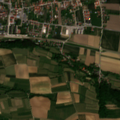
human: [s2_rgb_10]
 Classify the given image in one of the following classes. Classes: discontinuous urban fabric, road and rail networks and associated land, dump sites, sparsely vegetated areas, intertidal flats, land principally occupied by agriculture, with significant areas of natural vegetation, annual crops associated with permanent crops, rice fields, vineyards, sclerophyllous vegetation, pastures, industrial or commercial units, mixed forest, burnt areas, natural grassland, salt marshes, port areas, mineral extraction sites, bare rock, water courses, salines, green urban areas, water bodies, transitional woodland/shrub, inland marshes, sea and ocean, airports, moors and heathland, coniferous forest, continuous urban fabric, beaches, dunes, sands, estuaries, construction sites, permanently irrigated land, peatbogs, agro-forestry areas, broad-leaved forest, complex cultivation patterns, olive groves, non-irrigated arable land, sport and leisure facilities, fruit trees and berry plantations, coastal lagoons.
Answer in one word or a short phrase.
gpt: discontinuous urban fabric, non-irrigated arable land, vineyards, broad-leaved forest